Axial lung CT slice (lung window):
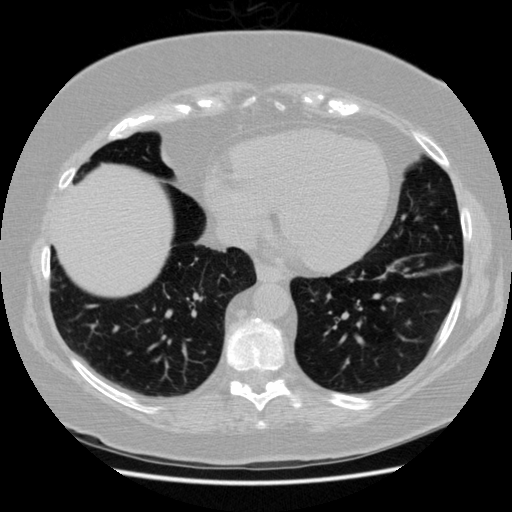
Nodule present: no